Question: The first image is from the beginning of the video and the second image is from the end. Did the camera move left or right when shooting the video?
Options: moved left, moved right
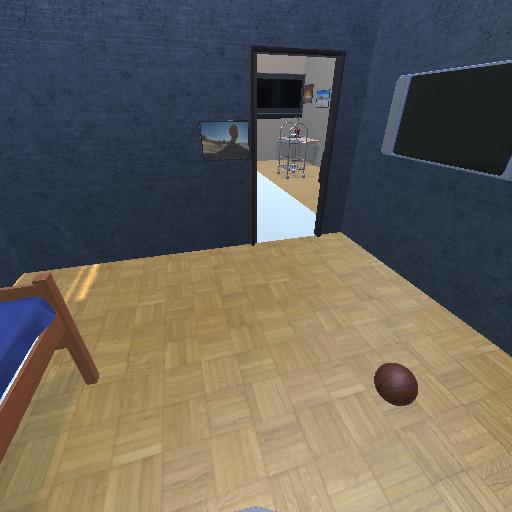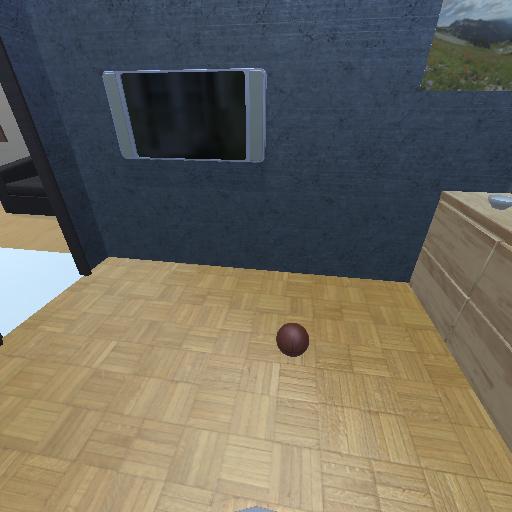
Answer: moved left